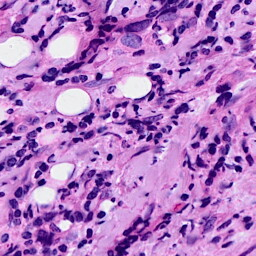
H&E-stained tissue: Breast